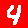
Digit: 4